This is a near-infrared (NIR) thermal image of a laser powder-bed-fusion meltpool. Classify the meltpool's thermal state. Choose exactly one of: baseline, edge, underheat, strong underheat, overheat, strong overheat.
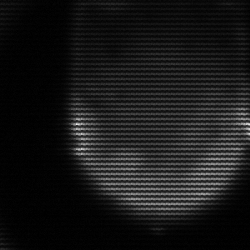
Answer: edge